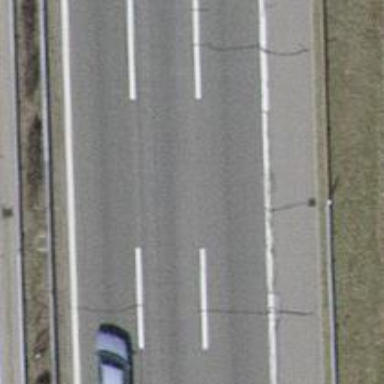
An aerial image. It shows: Asphalt motorway.